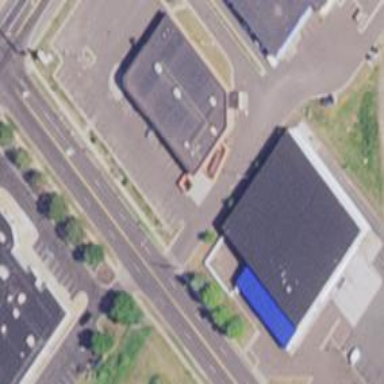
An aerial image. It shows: Building.